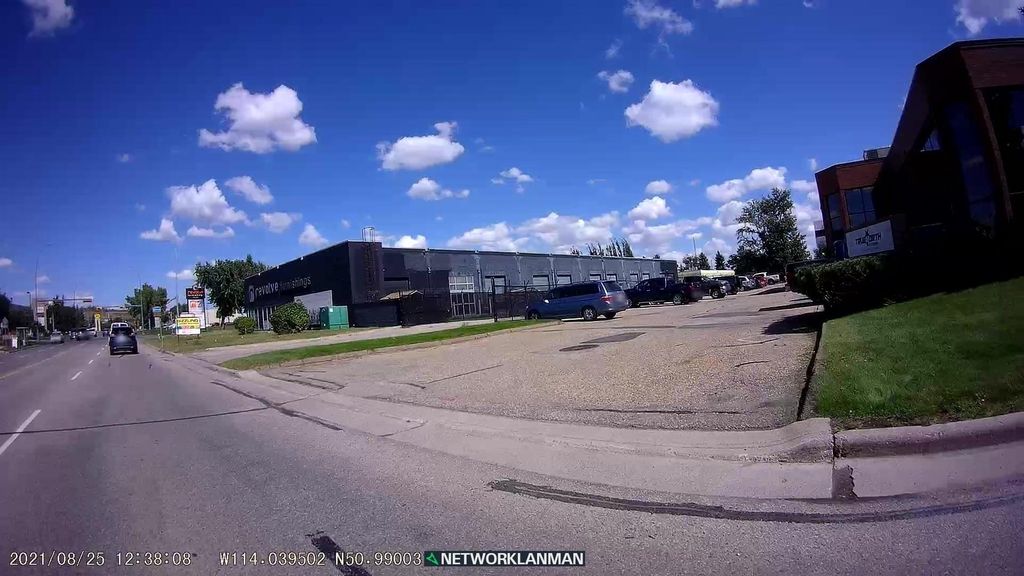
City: calgary